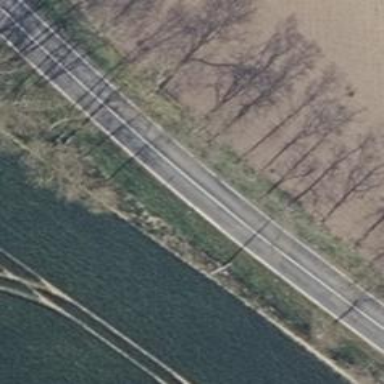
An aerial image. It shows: Tertiary road with asphalt surface.